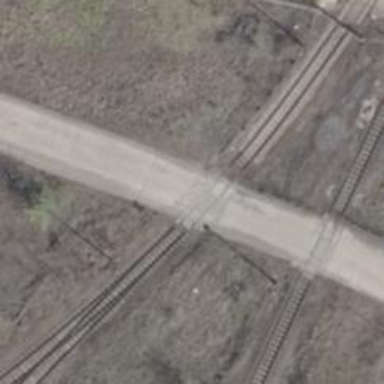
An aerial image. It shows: Level crossing along the railway.